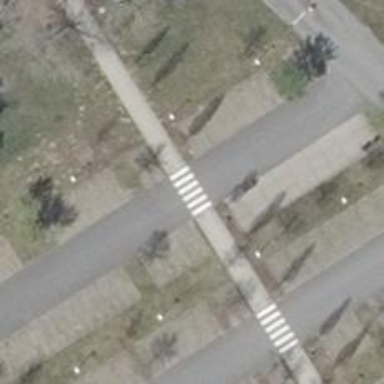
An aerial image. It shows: Uncontrolled zebra crossing on the road.